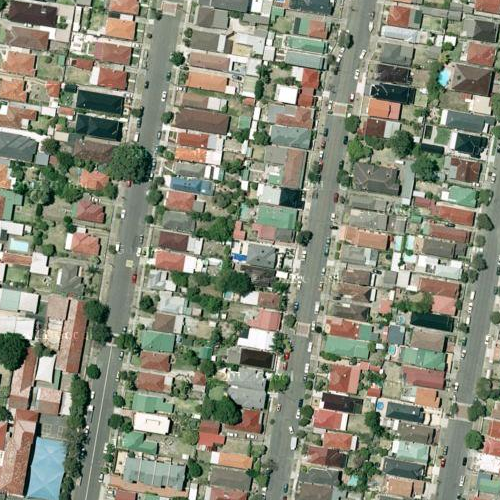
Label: sydney